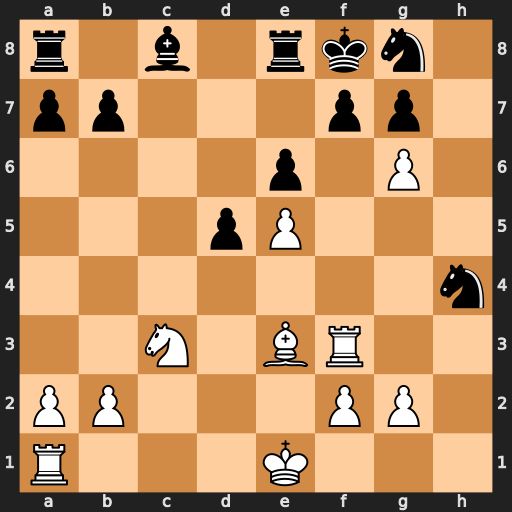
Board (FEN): r1b1rkn1/pp3pp1/4p1P1/3pP3/7n/2N1BR2/PP3PP1/R3K3
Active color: w
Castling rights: Q
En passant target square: -
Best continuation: Rxf7#